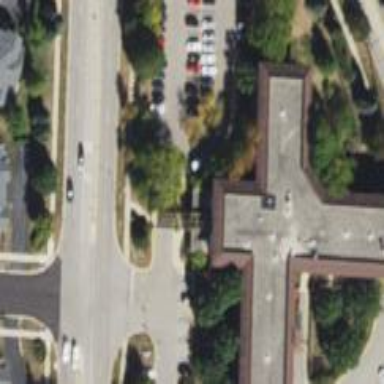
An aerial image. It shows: Commercial building.